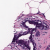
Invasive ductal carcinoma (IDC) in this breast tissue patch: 0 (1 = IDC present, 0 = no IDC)